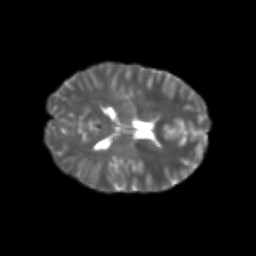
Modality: T2w
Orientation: axial
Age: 22
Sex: female
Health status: healthy
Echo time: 0.074 s